Interaction volume radius: 5 \u00c5
Interaction volume height: 10 \u00c5
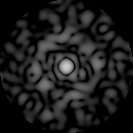
Disorder parameter: 0.8621